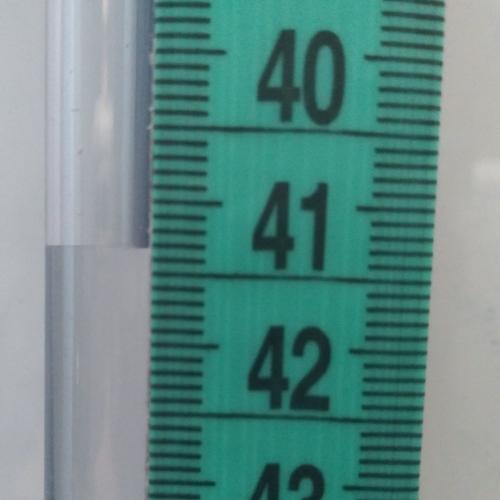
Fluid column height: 41.3 cm